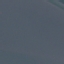
Land use / land cover: SeaLake